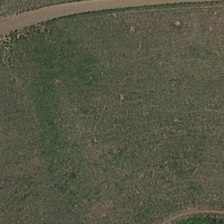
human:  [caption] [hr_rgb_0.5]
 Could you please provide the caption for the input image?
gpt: it is a large piece of green meadow .

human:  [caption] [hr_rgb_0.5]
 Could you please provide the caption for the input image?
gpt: it is a large piece of green meadow .

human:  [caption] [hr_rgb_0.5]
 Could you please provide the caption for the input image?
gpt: it is a large piece of green meadow .

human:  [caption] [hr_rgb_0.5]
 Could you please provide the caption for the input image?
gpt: it is a large piece of green meadow .

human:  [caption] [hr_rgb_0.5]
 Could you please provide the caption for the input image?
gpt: it is a large piece of green meadow .